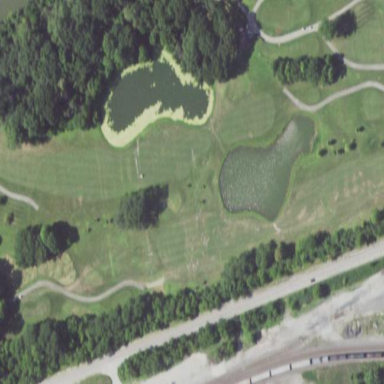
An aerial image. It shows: Well-maintained golf fairway within grassy area designated for the sport of golf.